Question: I have problem with this query
'''
DECLARE @INPUT INT
SET @INPUT = 12345
;
WITH ABCD(SEQ, X, Y)
AS
(
SELECT 1,
@INPUT % 10,
@INPUT / 10
UNION ALL
SELECT SEQ + 1,
Y % 10,
Y / 10
FROM ABCD
WHERE X > 0 OR Y > 0
)
SELECT *
FROM ABCD
ORDER BY SEQ
'''
this query will produce something like this

I want to convert this to Oracle 10g (must valid for 10g)
Thank you
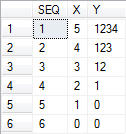
Answer: But something like this appears to work
EDIT: Forgot about the 6th row. I also removed the character string cheat
'''
with t as (
select 12345 col1 from dual
)
select level seq,
trunc((col1 -
power(10,level) * trunc(col1/(power(10,level)))) /
power(10,level-1)) x,
trunc(col1/(power(10,level))) y
from t
connect by level <= length(col1)+1
/
SQL> ed
Wrote file afiedt.buf
1 with t as (
2 select 12345 col1 from dual
3 )
4 select level seq,
5 trunc((col1 -
6 power(10,level) * trunc(col1/(power(10,level)))) /
7 power(10,level-1)) x,
8 trunc(col1/(power(10,level))) y
9 from t
10* connect by level <= length(col1)+1
SQL> /
SEQ X Y
---------- ---------- ----------
1 5 1234
2 4 123
3 3 12
4 2 1
5 1 0
6 0 0
6 rows selected.
'''